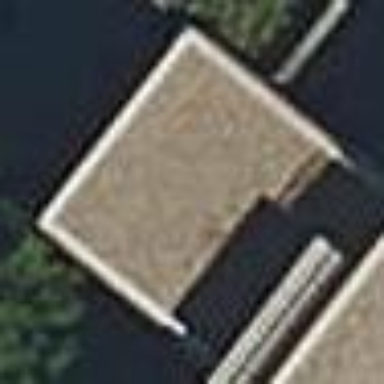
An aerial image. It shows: Part of building.